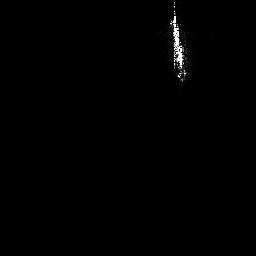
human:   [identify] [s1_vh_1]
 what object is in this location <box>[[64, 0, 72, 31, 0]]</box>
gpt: <ref>1 medium ship at the top</ref>